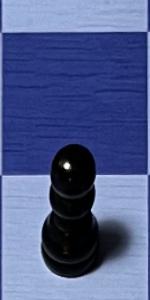
Label: Pawn_Black